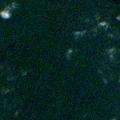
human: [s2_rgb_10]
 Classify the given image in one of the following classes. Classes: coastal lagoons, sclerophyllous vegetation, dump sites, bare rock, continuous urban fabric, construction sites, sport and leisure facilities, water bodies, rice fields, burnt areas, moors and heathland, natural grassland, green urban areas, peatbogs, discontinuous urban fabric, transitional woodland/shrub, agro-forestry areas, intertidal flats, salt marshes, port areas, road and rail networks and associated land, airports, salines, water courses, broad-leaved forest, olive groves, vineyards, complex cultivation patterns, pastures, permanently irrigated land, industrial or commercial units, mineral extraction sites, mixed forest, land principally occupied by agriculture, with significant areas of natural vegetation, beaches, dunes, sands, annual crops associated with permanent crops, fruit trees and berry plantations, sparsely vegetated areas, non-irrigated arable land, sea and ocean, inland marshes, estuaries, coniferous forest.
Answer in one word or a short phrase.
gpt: sea and ocean